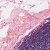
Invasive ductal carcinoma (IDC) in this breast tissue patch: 0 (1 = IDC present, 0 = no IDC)